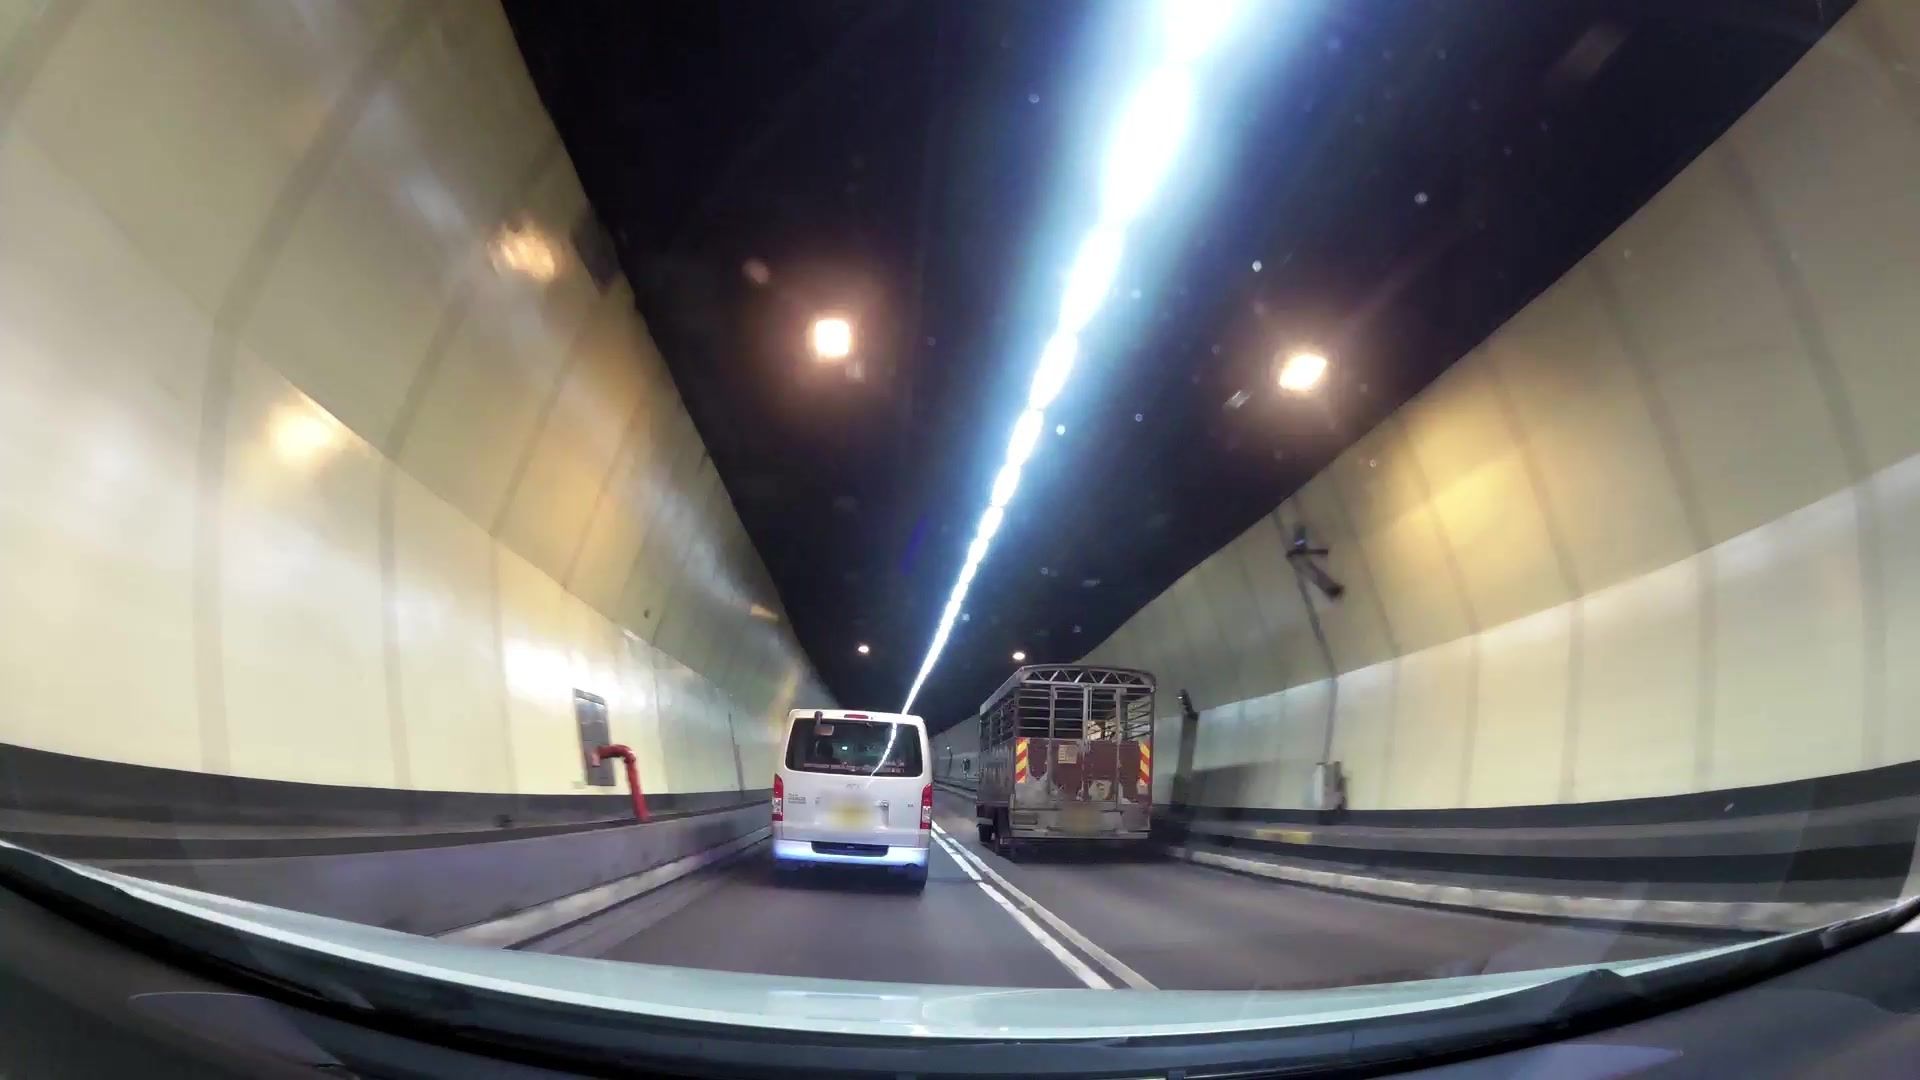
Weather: clear
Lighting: night
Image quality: slightly poor
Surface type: driving surface
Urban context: urban centre
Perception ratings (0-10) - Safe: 2.49, Lively: 0.73, Beautiful: 5.71, Boring: 7.46, Depressing: 9.69, Wealthy: 1.73